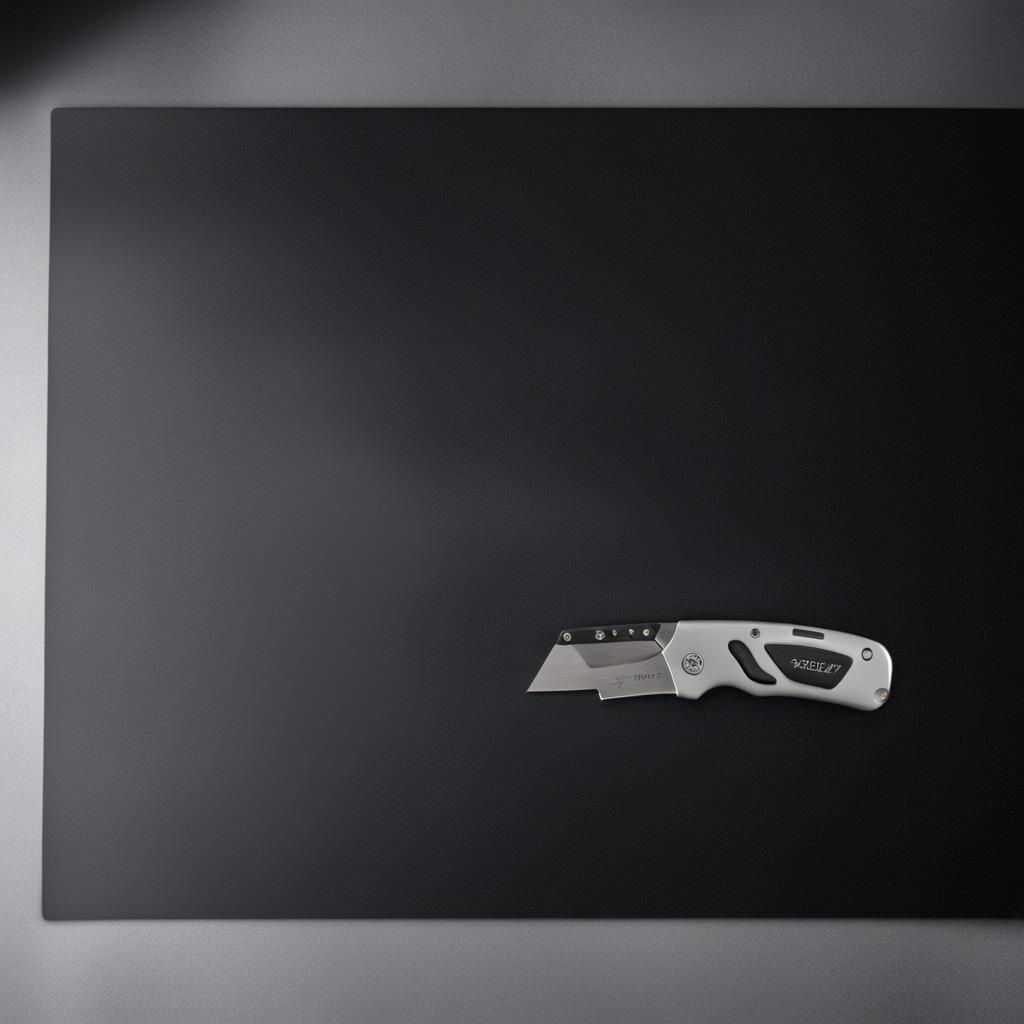
A utility knife is lying on the clean granite tabletop covered with a black rubber mat inside a workshop under bright overhead lighting crisp shadows high clarity worn but beneath the mat